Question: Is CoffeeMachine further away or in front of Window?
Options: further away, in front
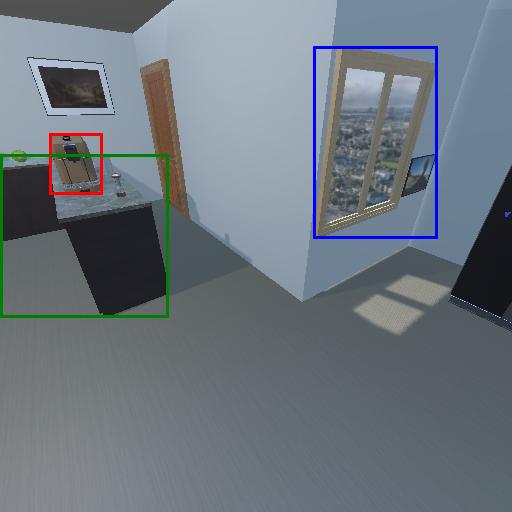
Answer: further away